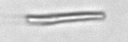
Label: fiber